Field crop: maize
Growth stage: 2
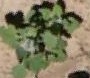
Species: chenopodium